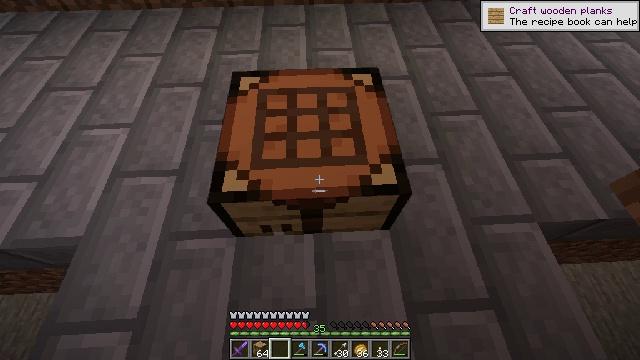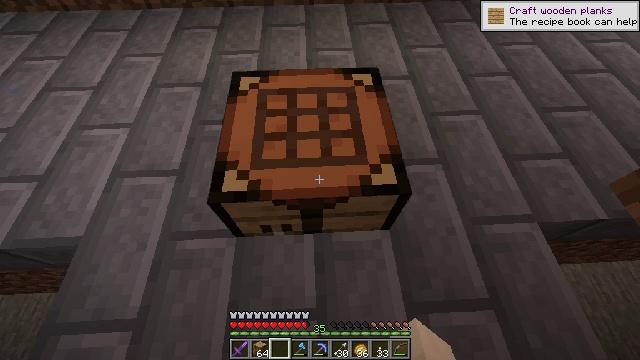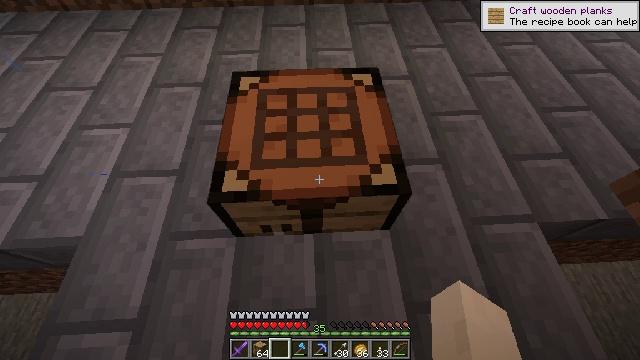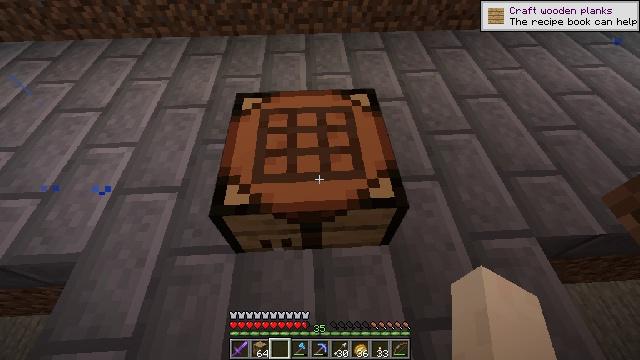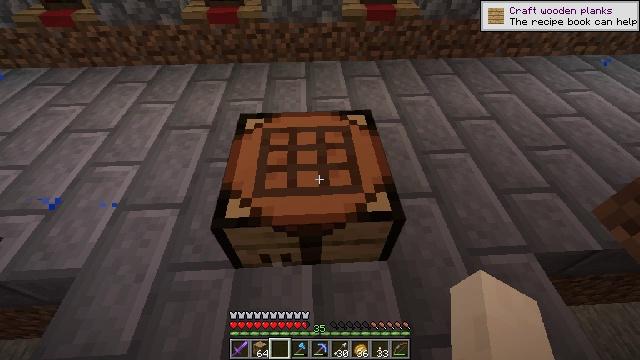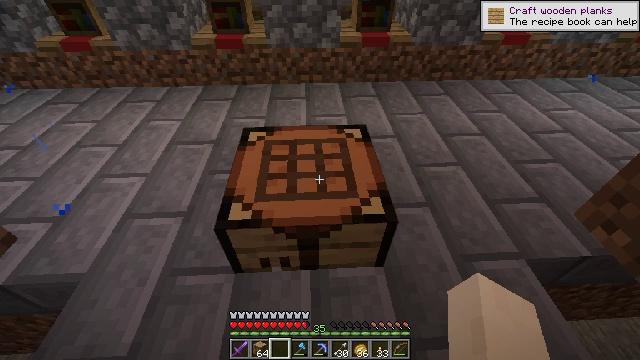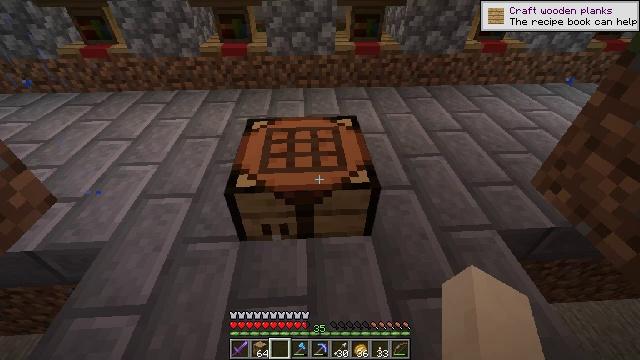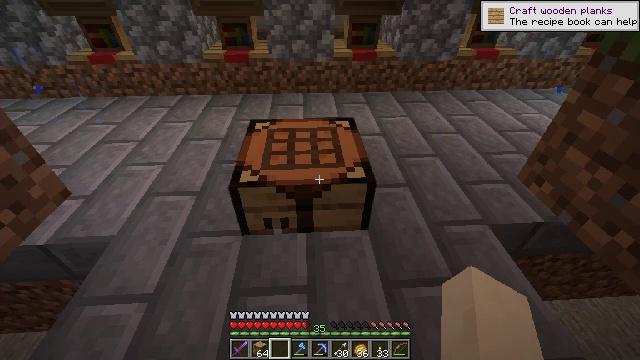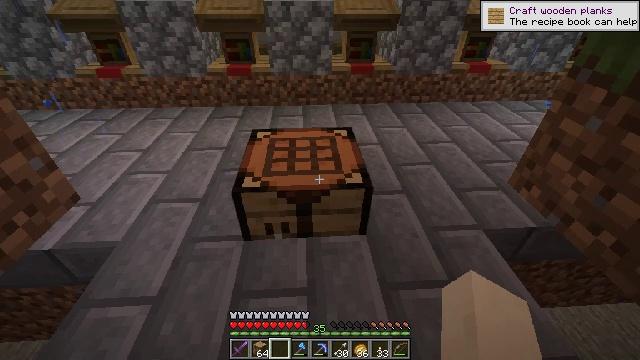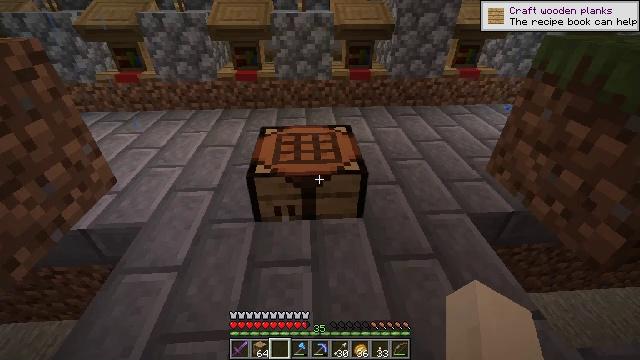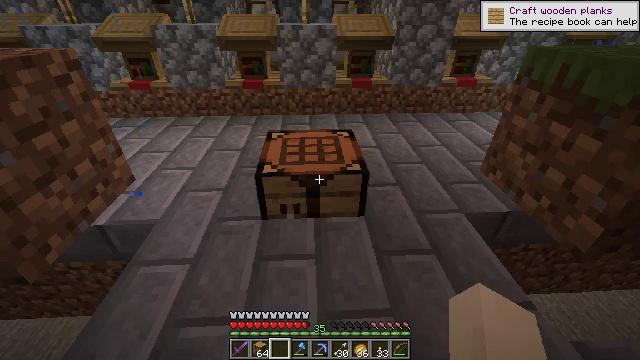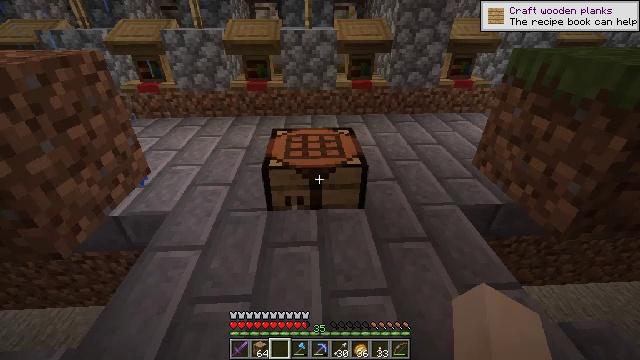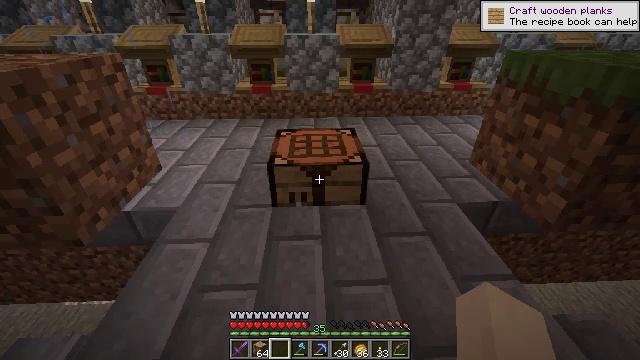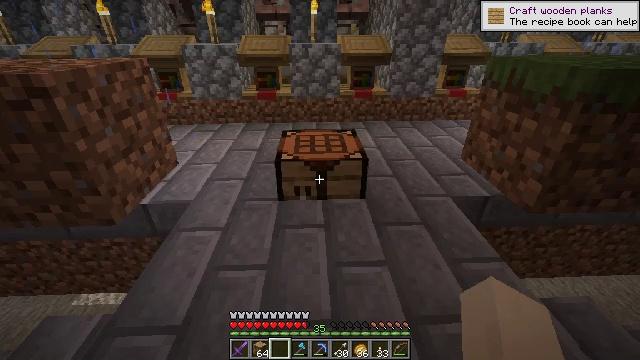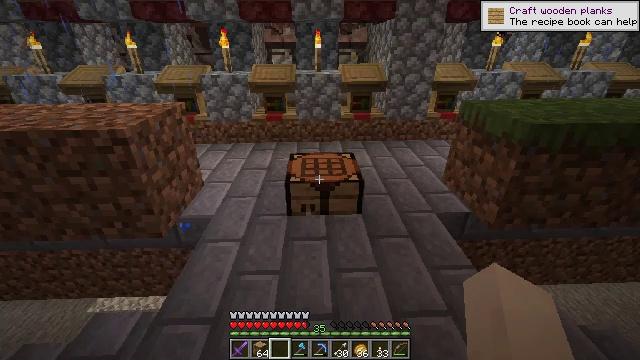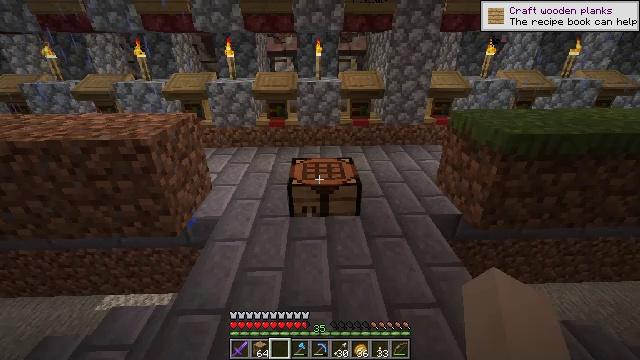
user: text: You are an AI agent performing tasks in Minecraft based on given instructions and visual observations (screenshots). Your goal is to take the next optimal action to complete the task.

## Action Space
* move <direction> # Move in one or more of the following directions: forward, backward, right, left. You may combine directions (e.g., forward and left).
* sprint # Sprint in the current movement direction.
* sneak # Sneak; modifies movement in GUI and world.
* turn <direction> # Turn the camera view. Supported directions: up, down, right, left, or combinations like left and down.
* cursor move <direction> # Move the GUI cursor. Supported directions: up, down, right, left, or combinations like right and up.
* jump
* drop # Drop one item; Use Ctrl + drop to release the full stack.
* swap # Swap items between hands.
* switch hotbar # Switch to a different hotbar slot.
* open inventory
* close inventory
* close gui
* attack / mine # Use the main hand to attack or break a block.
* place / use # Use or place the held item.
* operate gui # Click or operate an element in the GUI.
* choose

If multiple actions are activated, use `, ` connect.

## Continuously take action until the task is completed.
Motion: motion action
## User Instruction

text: Get the crafting table into the inventory.
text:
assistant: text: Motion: no_op
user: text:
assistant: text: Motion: no_op
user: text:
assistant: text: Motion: move back, turn up
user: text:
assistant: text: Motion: move back, turn up
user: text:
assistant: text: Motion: move back, turn up
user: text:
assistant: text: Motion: move back, turn up
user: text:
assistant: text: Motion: move back, turn up
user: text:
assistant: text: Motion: move back, turn up
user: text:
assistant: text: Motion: move back, turn up
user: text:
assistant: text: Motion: move back, turn up
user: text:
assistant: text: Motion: move back
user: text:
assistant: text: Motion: move back
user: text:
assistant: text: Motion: move back, turn up
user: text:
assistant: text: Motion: move back, turn up
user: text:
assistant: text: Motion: move back
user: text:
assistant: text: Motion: move back
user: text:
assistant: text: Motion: no_op
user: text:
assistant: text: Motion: no_op
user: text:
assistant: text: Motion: no_op
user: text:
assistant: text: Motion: no_op
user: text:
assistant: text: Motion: no_op
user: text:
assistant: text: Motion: move forward
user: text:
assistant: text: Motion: move forward
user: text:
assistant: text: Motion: move forward
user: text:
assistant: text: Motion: move forward
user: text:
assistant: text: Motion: move forward
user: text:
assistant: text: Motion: move forward
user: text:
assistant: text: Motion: move forward, turn left and down
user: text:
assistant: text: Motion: turn left and down
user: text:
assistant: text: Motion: turn left and down